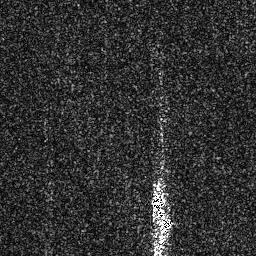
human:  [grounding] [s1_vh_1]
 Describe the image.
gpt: In the satellite image, there is  <ref>1 large ship </ref> <box>[[57, 71, 68, 99, 0]]</box> located at bottom.